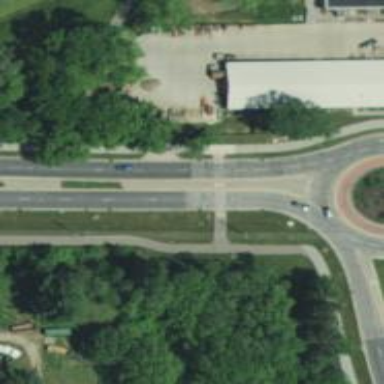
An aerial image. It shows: Uncontrolled crossing on the road.